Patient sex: M
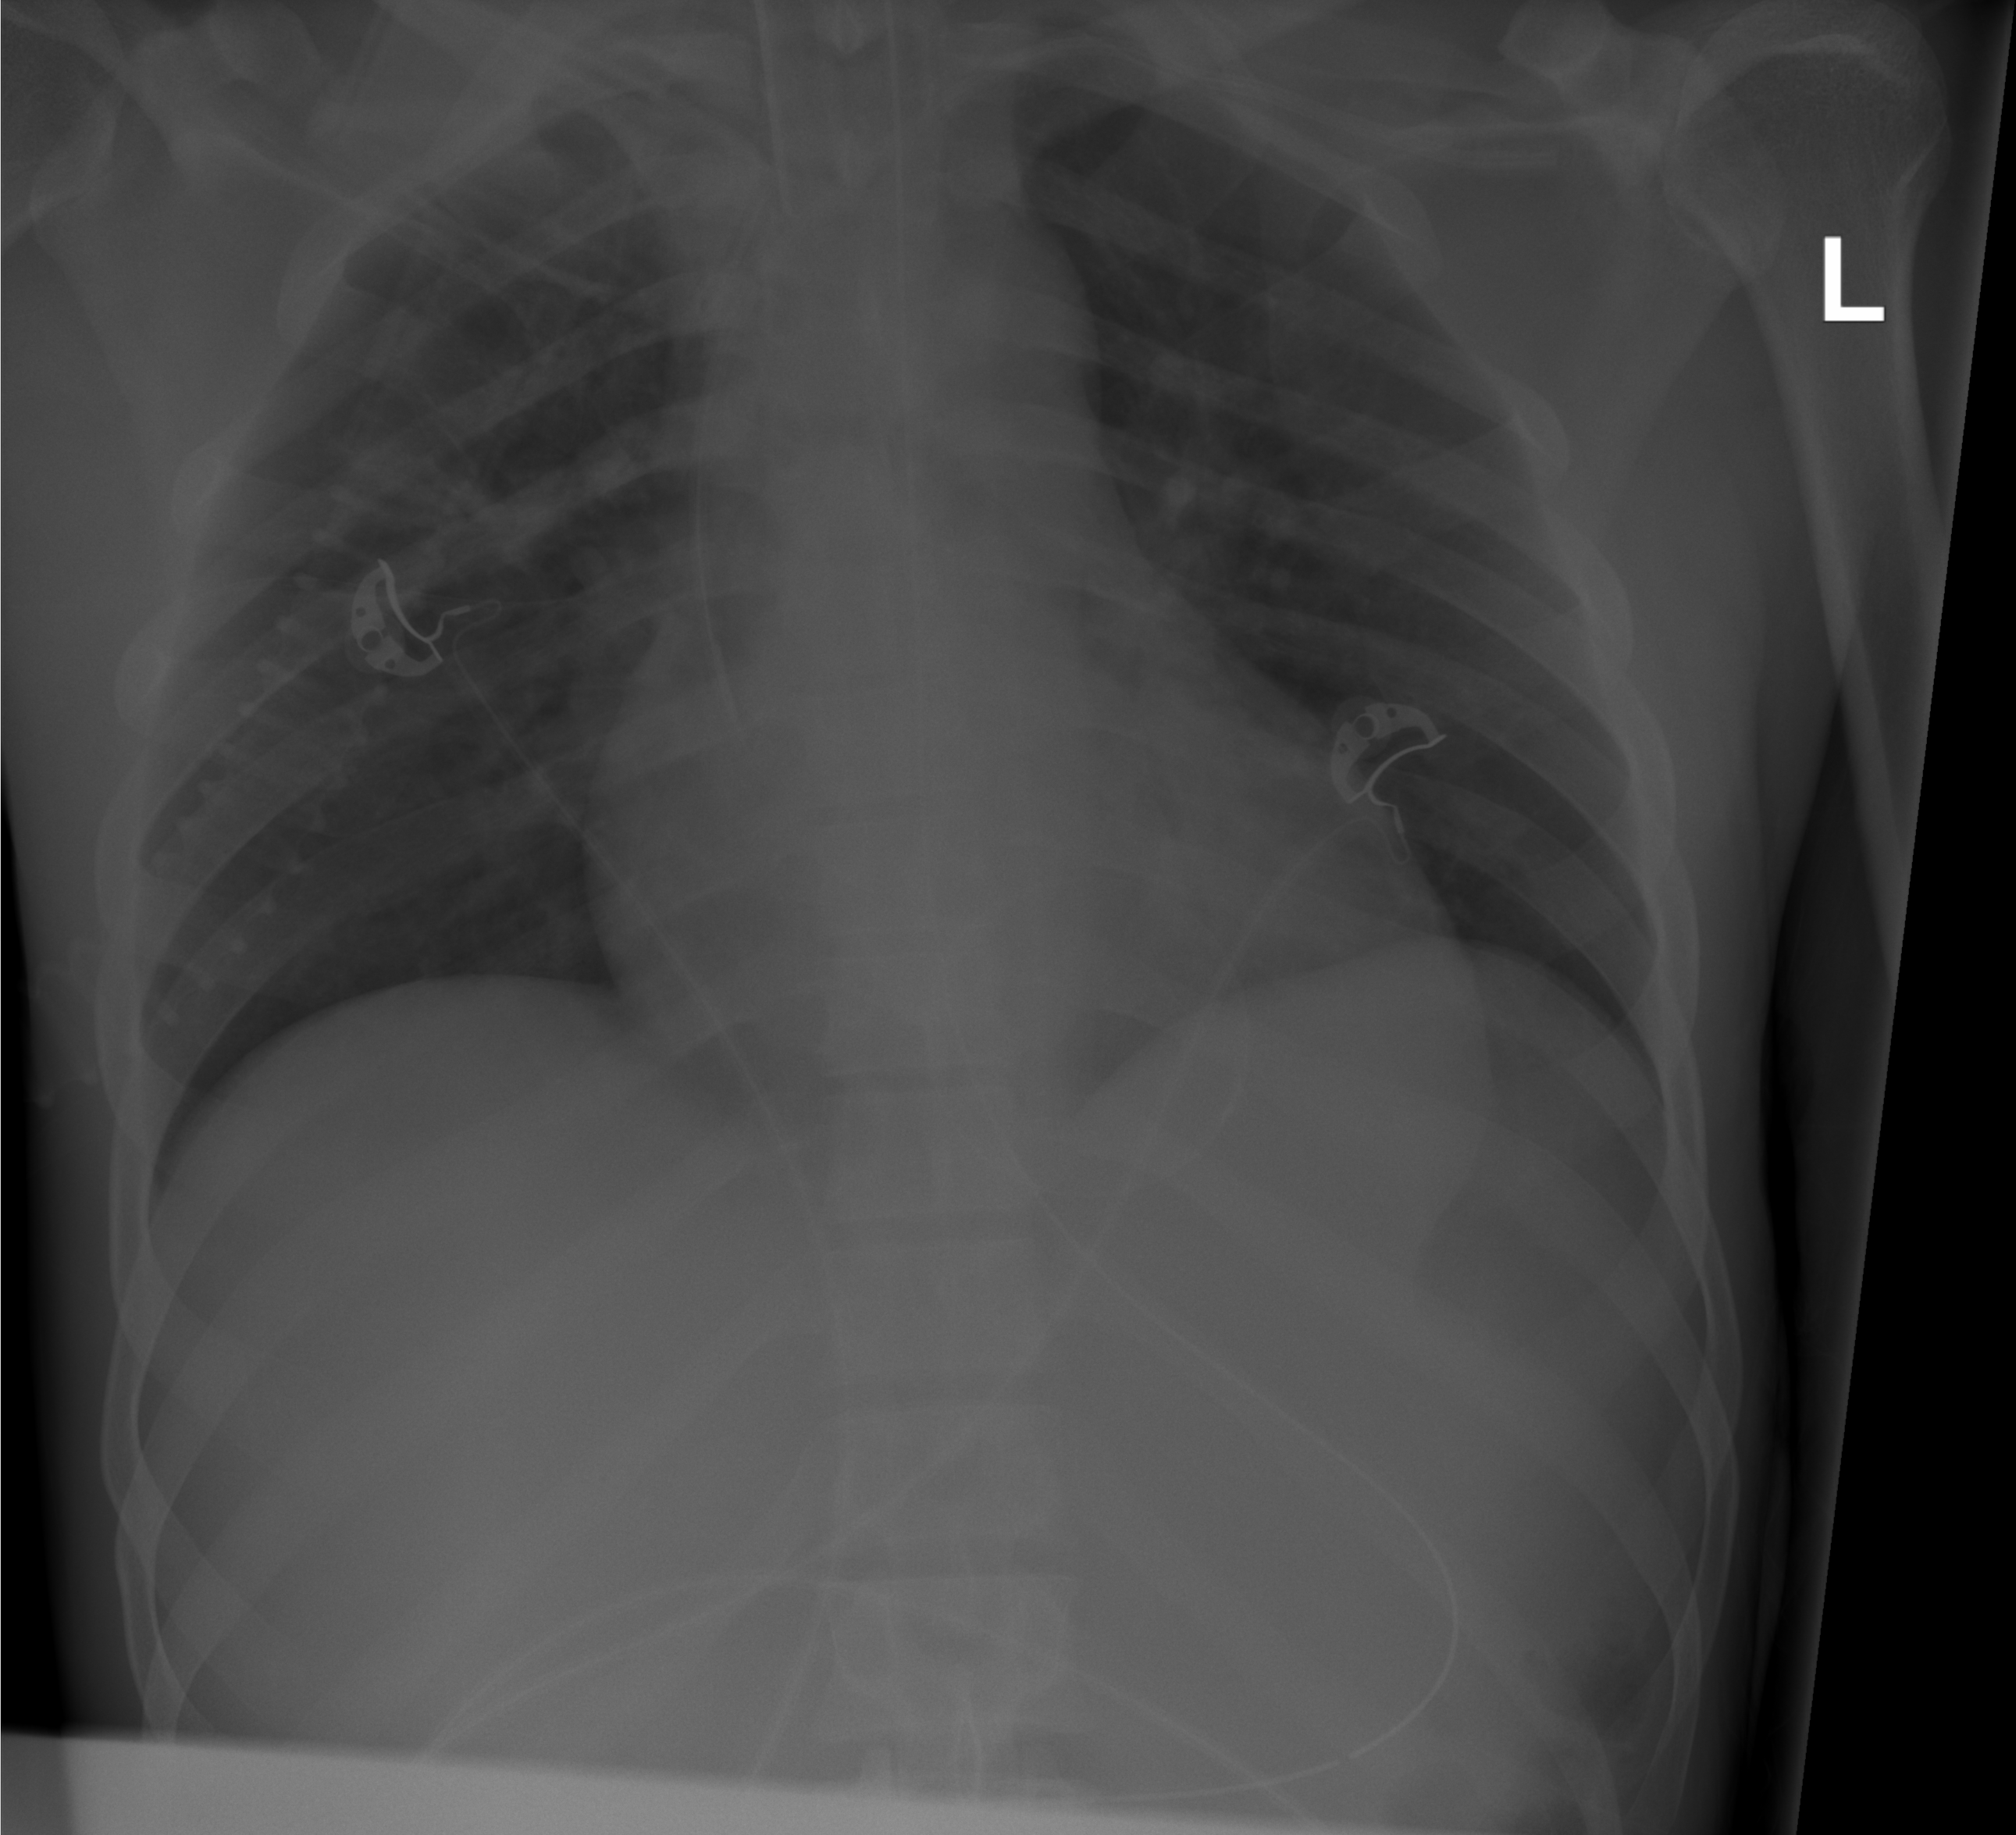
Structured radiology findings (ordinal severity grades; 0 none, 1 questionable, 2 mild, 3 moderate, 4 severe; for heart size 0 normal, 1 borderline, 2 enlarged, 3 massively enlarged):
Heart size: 2
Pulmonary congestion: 0
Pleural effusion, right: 0
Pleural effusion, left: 0
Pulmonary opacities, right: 0
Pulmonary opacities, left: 0
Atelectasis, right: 2
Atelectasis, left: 2